Field crop: tomato
Growth stage: 1
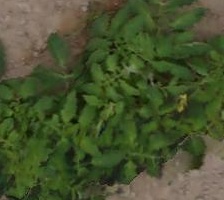
Species: tomato